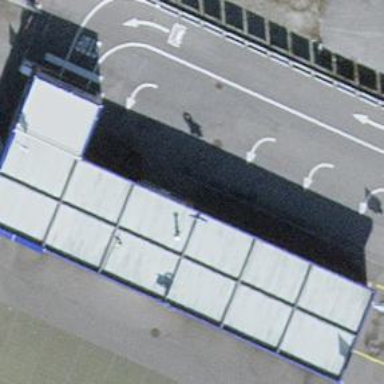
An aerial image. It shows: Car wash facility.